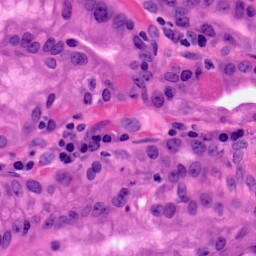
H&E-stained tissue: Pancreatic